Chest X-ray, AP view. Patient: 53 years old, sex M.
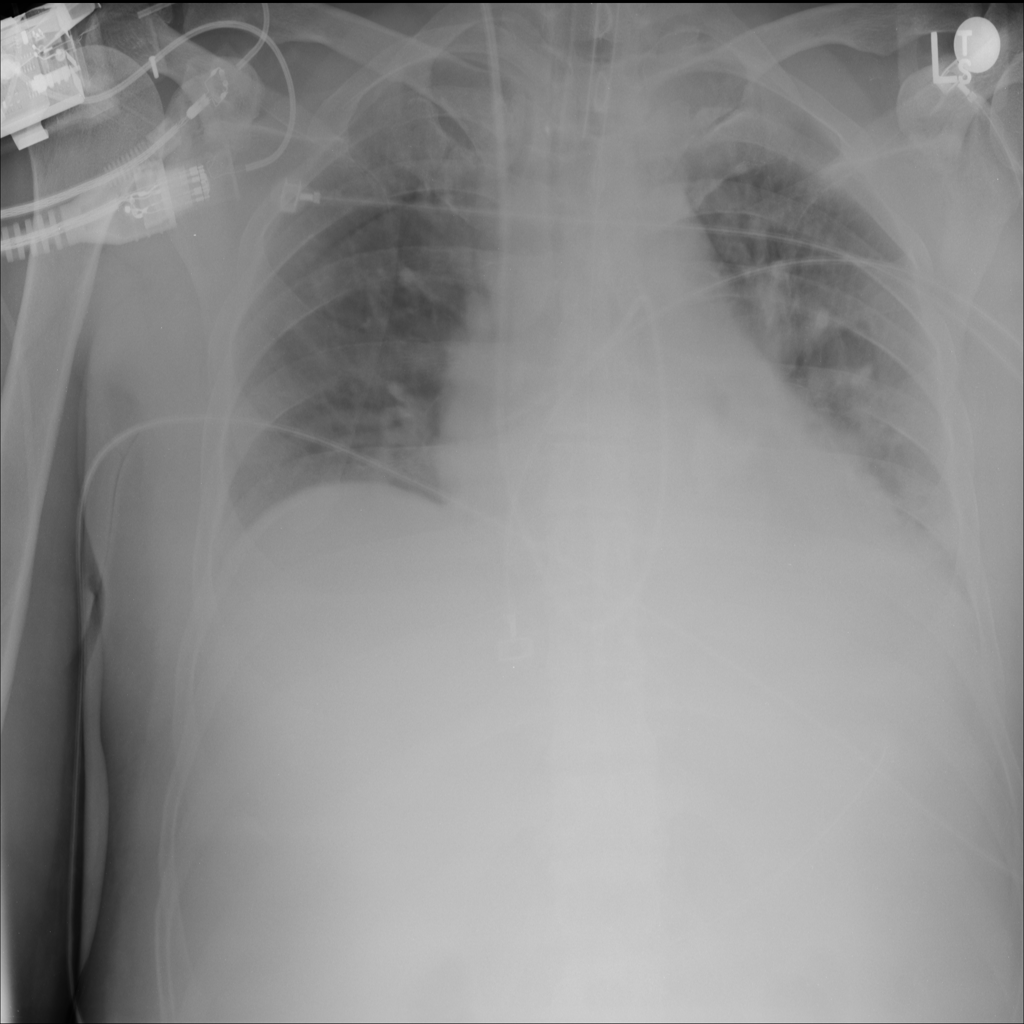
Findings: No Finding